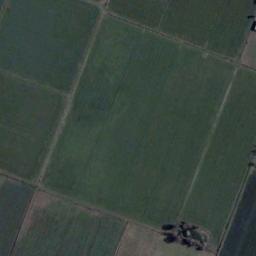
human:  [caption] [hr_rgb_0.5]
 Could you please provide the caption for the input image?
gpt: There are some green rectangular farmland .

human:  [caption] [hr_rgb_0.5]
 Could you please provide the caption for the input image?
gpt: Several green rectangular farmlands are neatly arranged on the ground .

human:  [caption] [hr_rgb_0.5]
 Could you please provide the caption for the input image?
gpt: There are many rectangular farmlands of different sizes .

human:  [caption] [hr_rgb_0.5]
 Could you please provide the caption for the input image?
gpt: Five or six neatly arranged green rectangular farmlands of different sizes .

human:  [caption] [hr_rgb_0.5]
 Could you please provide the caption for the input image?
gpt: There are some green rectangular farmlands .